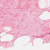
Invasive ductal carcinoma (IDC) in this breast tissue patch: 0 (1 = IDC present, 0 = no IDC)